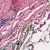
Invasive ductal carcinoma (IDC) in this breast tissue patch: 0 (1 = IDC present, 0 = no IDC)